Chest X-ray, AP view. Patient: 26 years old, sex F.
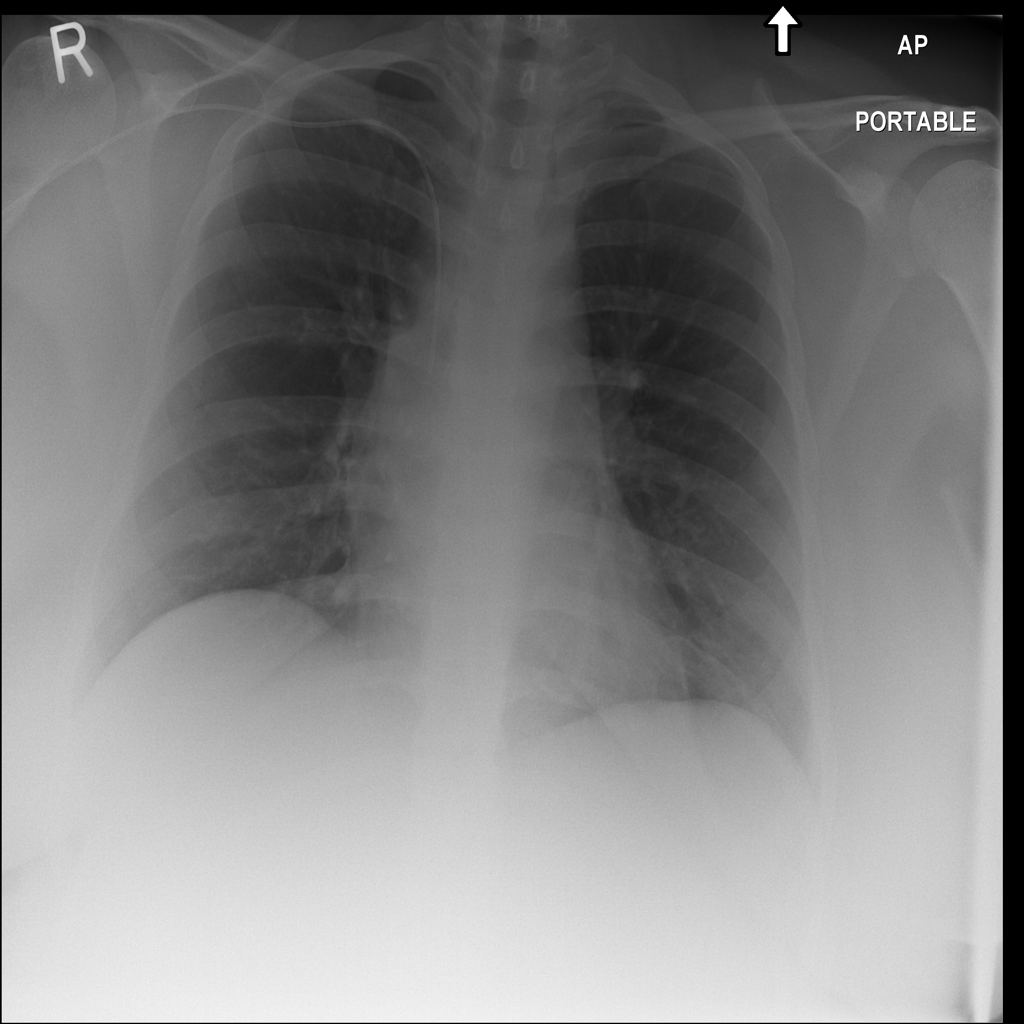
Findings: No Finding